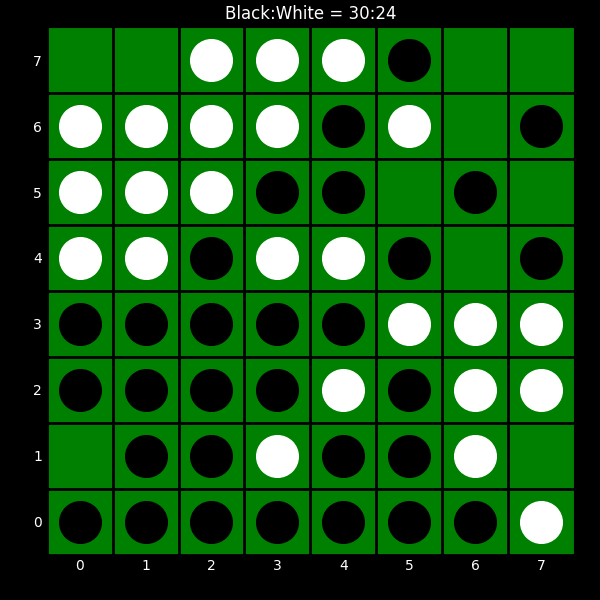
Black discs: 30
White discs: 24